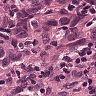
Metastatic tissue present: yes